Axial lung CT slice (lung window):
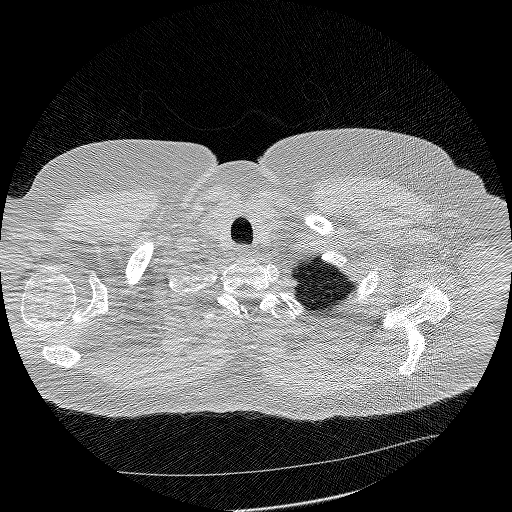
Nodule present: no